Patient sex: F
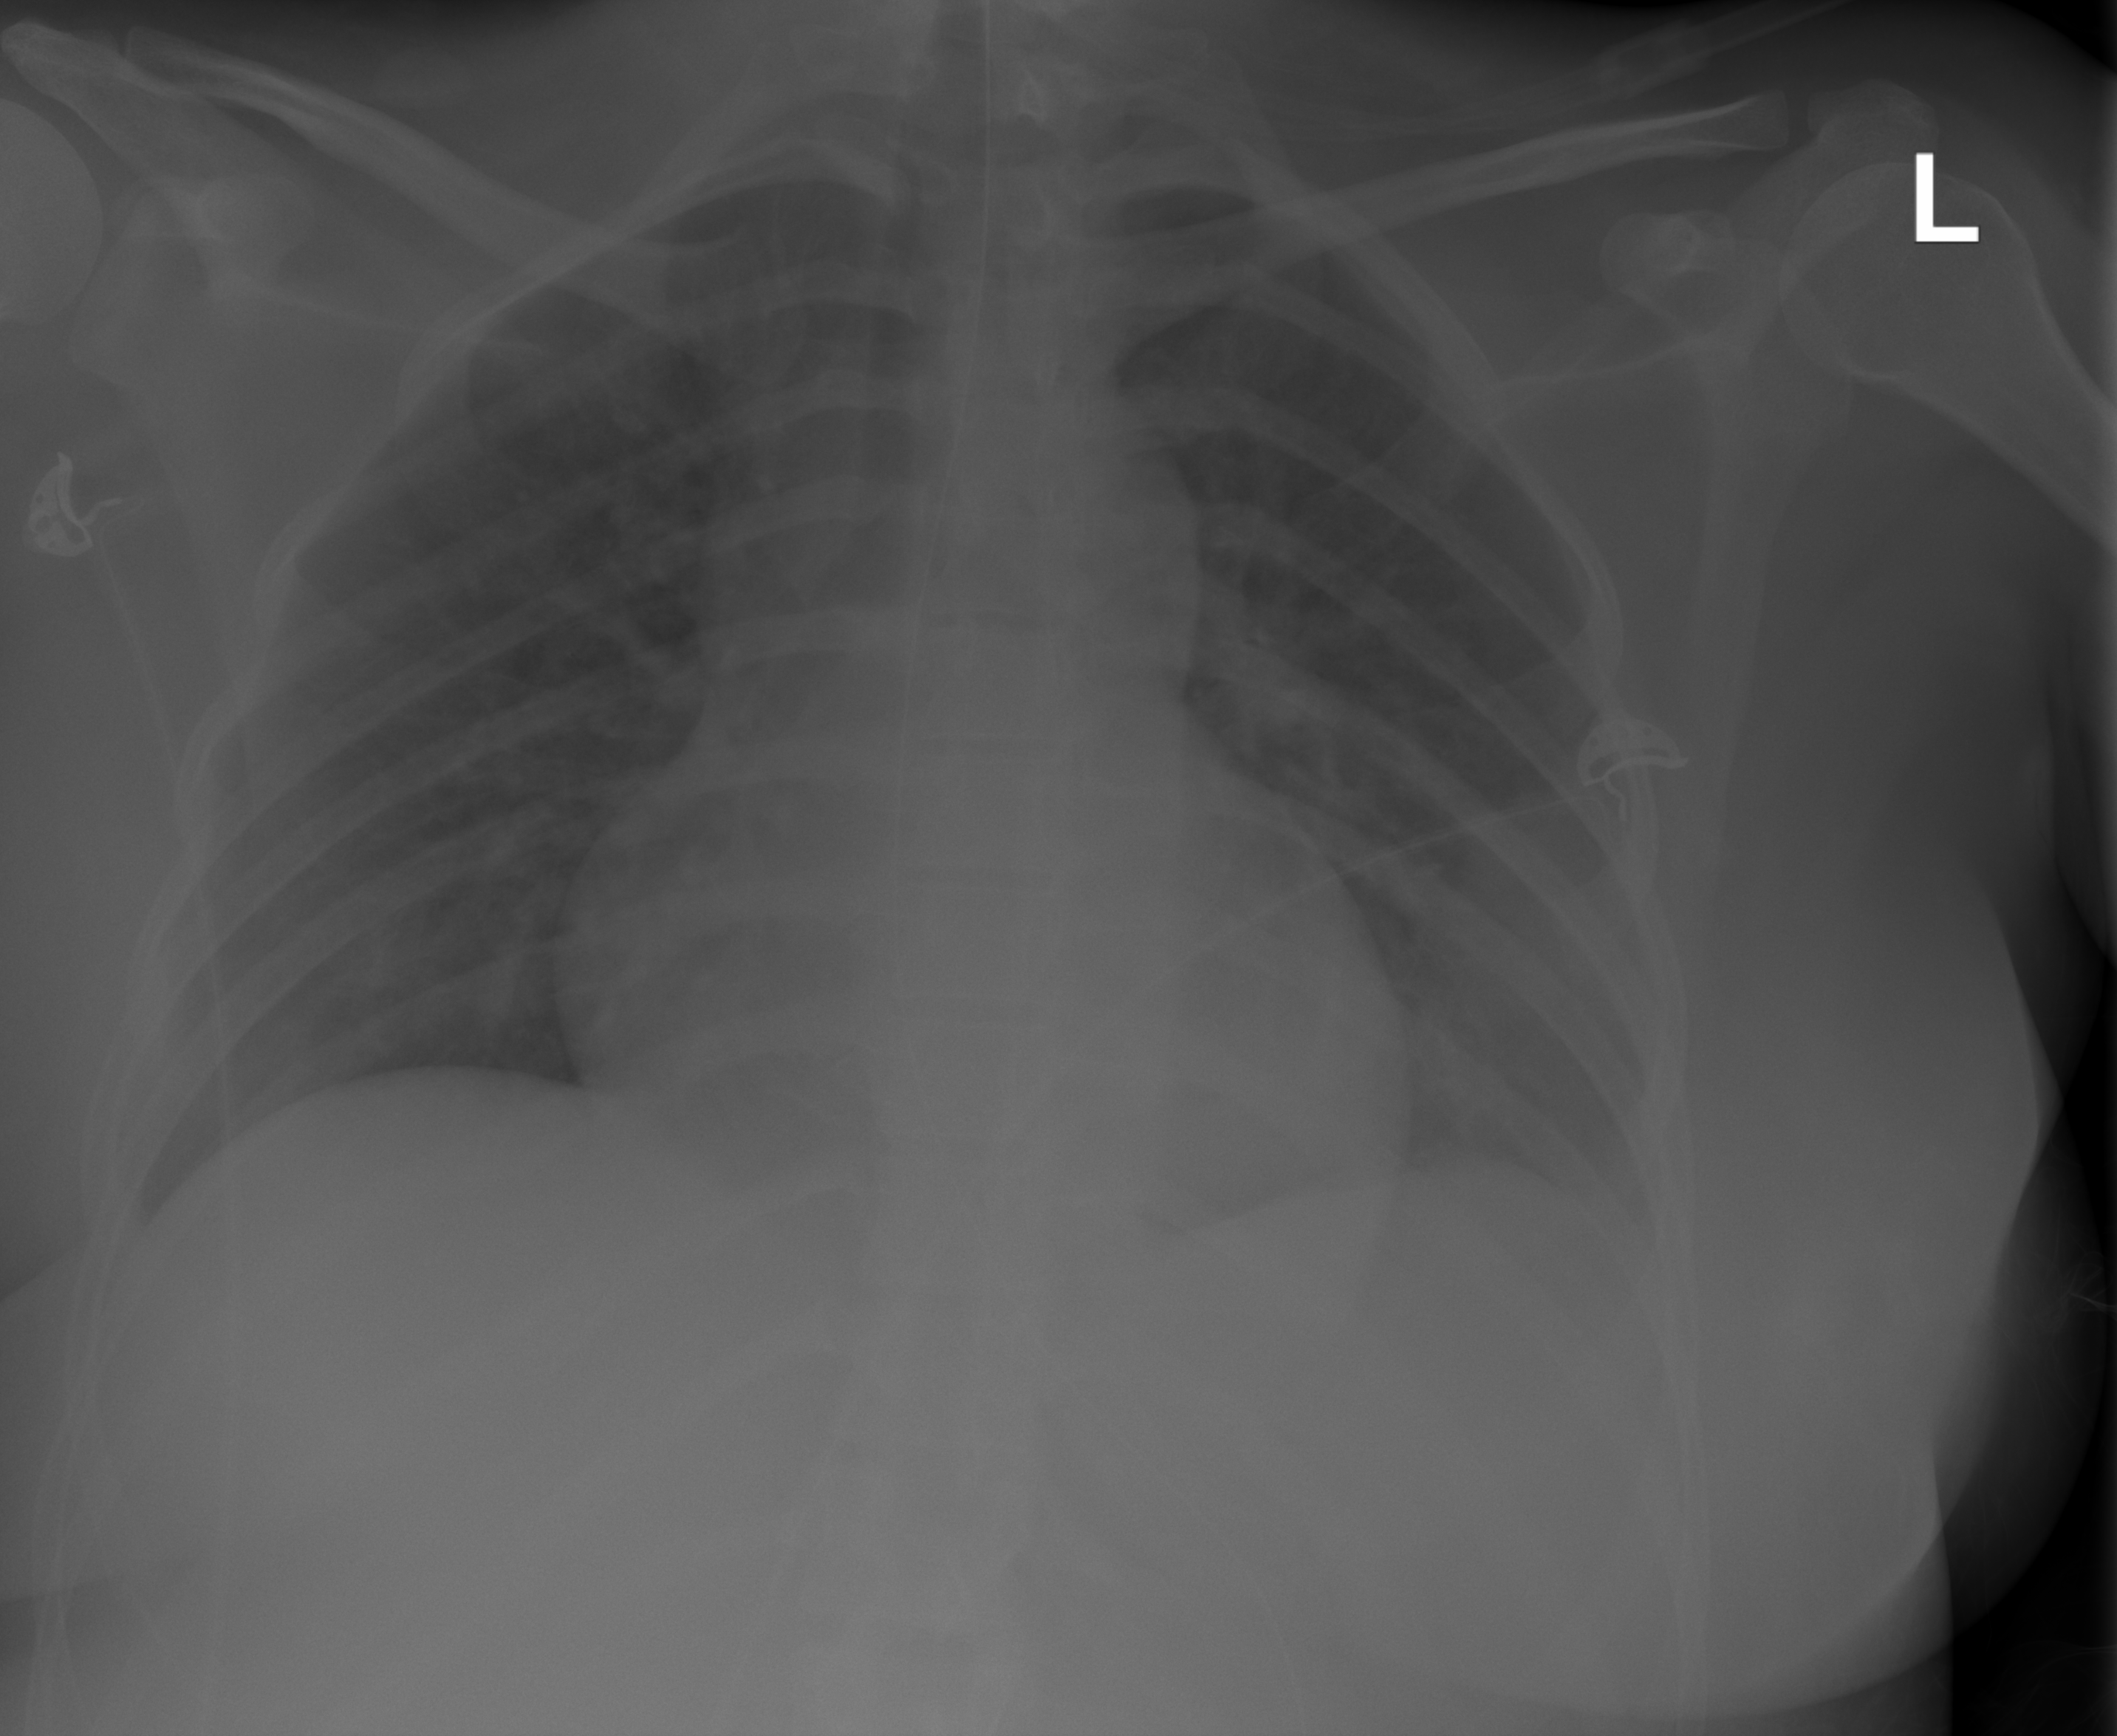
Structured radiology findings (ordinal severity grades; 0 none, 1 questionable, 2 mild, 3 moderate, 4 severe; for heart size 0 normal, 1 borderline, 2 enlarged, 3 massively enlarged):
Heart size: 1
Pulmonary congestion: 0
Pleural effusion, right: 1
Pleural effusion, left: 2
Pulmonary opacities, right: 0
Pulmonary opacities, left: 0
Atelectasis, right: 2
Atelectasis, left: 2